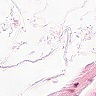
Metastatic tissue present: no